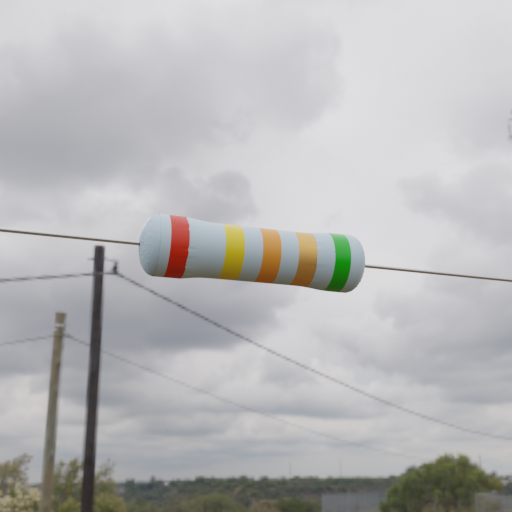
Resistor colour bands (in order): red, yellow, orange, gold, green